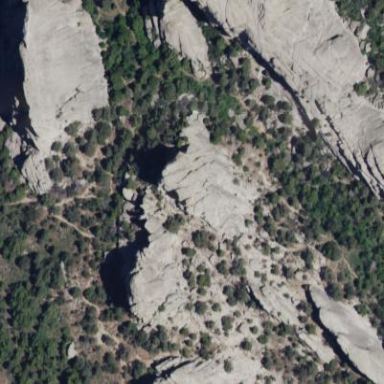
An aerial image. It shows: Landscape dominated by bare rock.